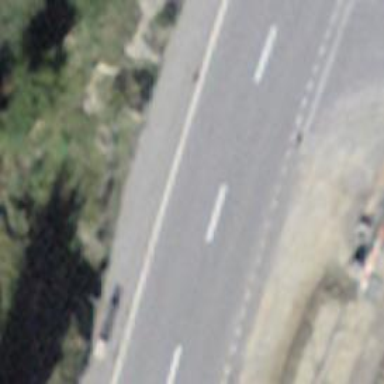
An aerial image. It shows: Asphalt road classified as primary highway.